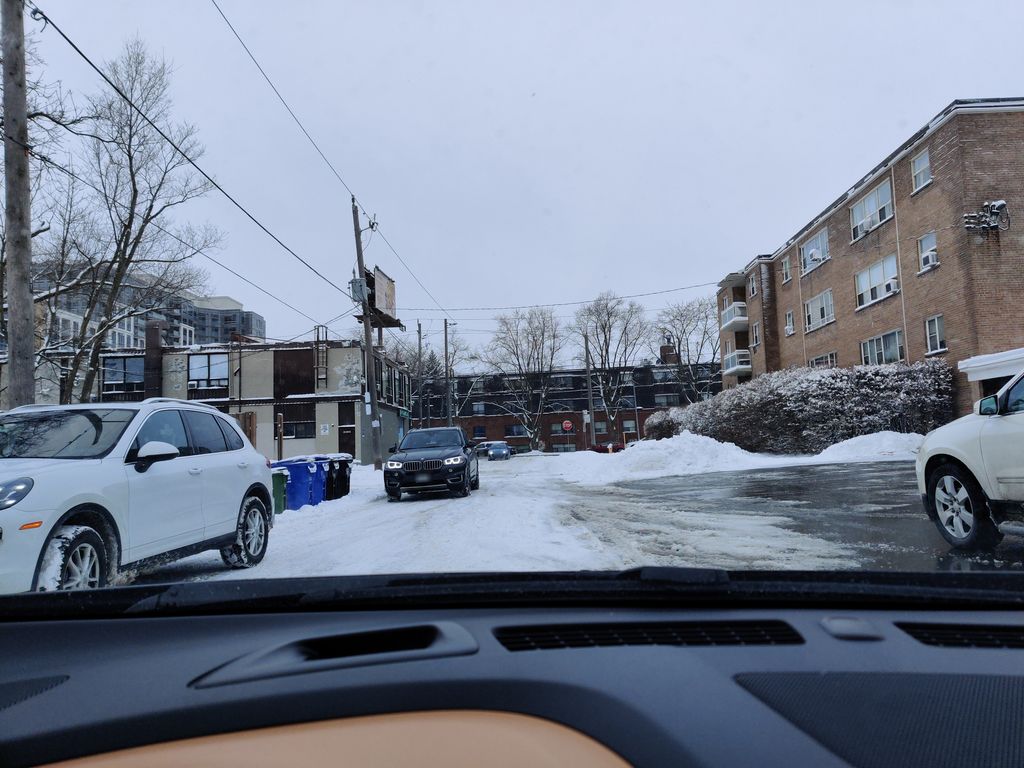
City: toronto